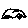
Label: car